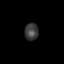
Tissue: skin
Cell type: Epithelial cells
Senescence score: 0.2578
Nuclear area (px): 234
Mean DAPI intensity: 60.423